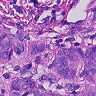
Metastatic tissue present: yes